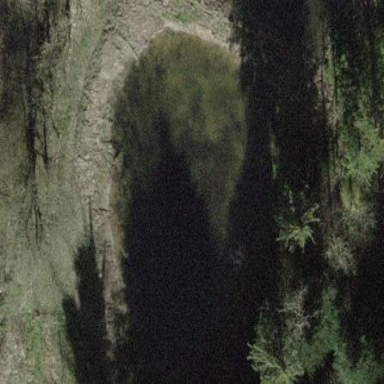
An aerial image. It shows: Pond with natural water.